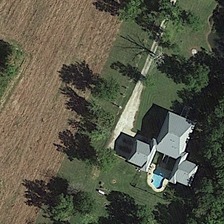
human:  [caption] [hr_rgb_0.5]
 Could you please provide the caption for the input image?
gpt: a house with gray roof in side and surrounded by green plants .

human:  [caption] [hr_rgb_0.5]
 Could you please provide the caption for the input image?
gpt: is a residential surrounded by green plants and brown land .

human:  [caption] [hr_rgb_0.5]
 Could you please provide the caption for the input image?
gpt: a pool with blue water in the residential .

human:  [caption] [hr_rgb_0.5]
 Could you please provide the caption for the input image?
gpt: a small piece of wasteland in it while beside the residential and plants .

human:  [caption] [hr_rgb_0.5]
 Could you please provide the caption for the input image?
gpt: a building is surrounded by many green trees and farmland .